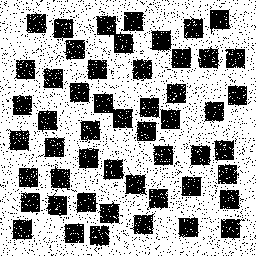
Squares: 52
Triangles: 0
Stars: 0
Total shapes: 52